Question: I'm iPhone developer and for setting a UIView to the up-down of each other I'm using this code:
'''
UIView * view1 = [[UIView alloc] initWithFrame:CGRectMake(0, 0, 160, 160)];
view1.backgroundColor = [UIColor redColor];
[self.view addSubview:view1];
UIView * view2 = [[UIView alloc] initWithFrame:CGRectMake(160, 0, 160, 160)];
view2.backgroundColor = [UIColor greenColor];
[self.view addSubview:view2];
UIView * view3 = [[UIView alloc] initWithFrame:CGRectMake(0, 160, 160, 160)];
view2.backgroundColor = [UIColor pinkColor];
[self.view addSubview:view2];
UIView * view4 = [[UIView alloc] initWithFrame:CGRectMake(160, 160, 160, 160)];
view2.backgroundColor = [UIColor blueColor];
[self.view addSubview:view2];
'''
But I want to know how to display same views programmatically in Android. My view's frame will not be the same its dynamic.
Actually I am trying to understand how the dynamic layout works in android. In iPhone we have X,Y,Width and Height which we can define for any dynamic view. But I have done some research and I learnt that in android its have Relative layout so we are not able to set X and Y position of the views like in ios.
I have list of the X,Y,Width,And Height in my database and according to the DB I set the size of my Views in my iPhone project.
Now I want to do same in android but my Android developer said that it's not possible bcoz of the relative layout so I want a solution to create same things like iPhone in Android.
For above example I have DB which contain X,Y,Width and Height
'''
X Y Width Height
0 0 160 160
160 0 160 160
0 160 160 160
160 160 160 160
'''
This is what it look like:

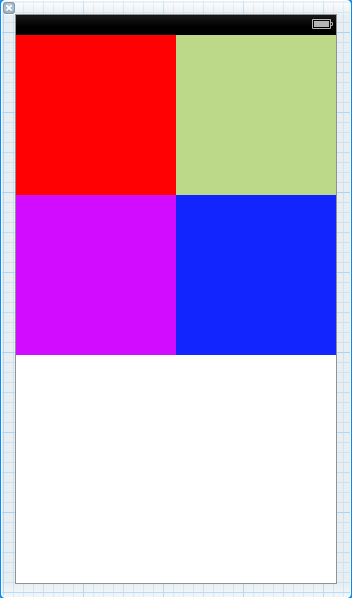
Answer: you can set like this way in LinearLayout
'''
LinearLayout.LayoutParams params = new LinearLayout.LayoutParams(
LinearLayout.LayoutParams.FILL_PARENT, LinearLayout.LayoutParams.WRAP_CONTENT,Gravity.CENTER);
'''
view.addView(button, params);
and in Relative Layout
'''
RelativeLayout.LayoutParams layoutParams =
(RelativeLayout.LayoutParams)positiveButton.getLayoutParams();
layoutParams.addRule(RelativeLayout.CENTER_IN_PARENT, 0);
view.setLayoutParams(layoutParams);
'''